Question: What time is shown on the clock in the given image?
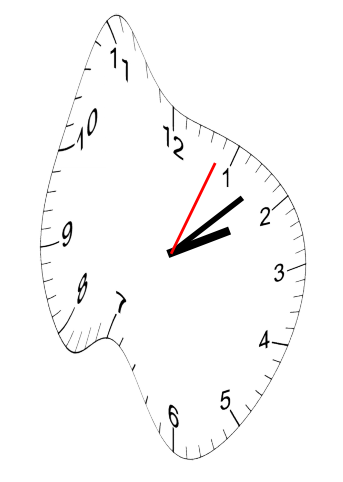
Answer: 02:08:04